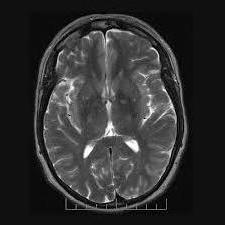
Label: notumor